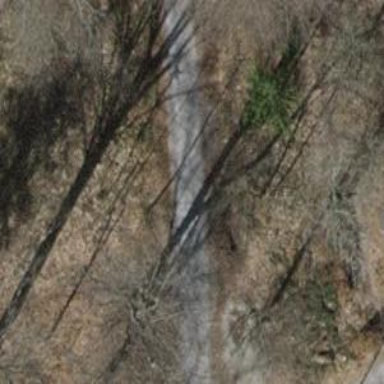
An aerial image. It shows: Track with fine gravel surface of grade2.